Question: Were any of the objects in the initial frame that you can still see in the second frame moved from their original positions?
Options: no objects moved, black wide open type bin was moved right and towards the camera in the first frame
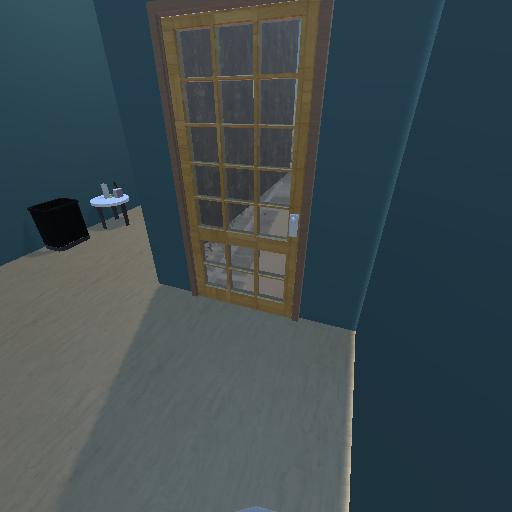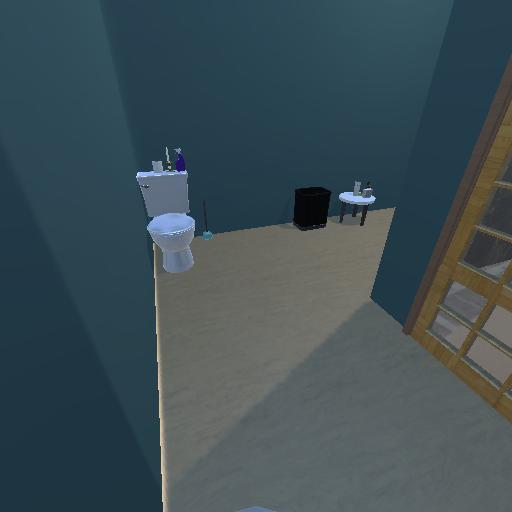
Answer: no objects moved